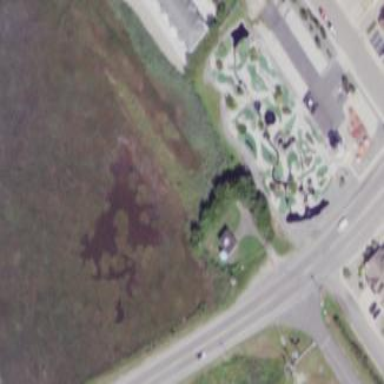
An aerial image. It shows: Miniature golf course.